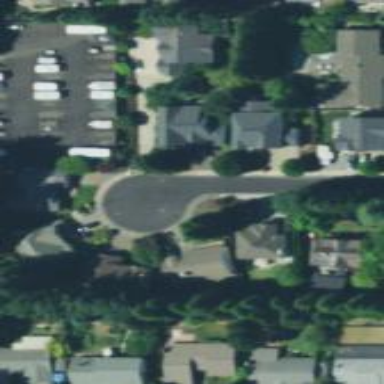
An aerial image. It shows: Residential area composed of single-family homes.